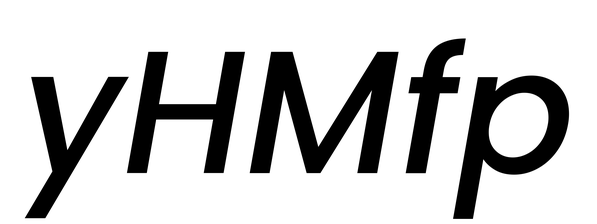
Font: Poppins-MediumItalic